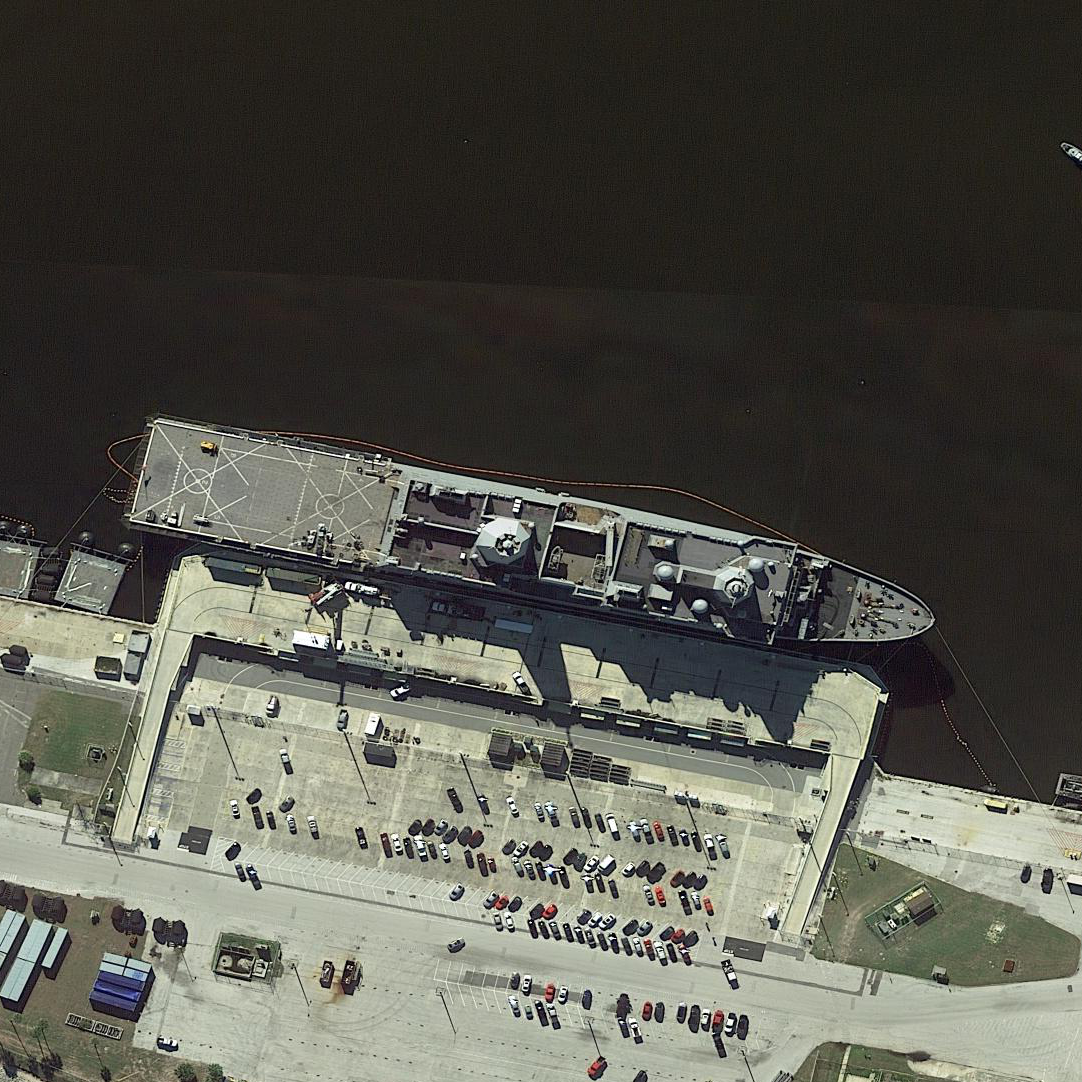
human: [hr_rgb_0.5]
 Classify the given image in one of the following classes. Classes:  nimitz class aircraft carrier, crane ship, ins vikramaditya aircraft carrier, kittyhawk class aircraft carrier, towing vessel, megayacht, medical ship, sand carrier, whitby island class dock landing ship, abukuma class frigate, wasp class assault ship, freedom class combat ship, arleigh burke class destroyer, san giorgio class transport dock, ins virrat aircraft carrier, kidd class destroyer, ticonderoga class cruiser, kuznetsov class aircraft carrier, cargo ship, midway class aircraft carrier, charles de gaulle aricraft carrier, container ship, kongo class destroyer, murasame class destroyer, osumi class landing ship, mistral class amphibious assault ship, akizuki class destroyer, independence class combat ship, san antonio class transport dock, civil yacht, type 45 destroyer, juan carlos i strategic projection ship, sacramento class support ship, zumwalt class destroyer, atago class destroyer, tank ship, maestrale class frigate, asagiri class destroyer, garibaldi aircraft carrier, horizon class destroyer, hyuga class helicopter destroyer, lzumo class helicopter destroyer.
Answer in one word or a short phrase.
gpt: San Antonio class transport dock